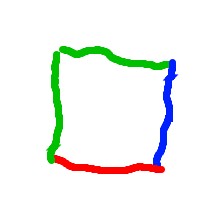
Shape: square